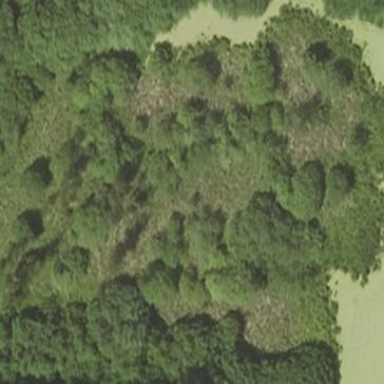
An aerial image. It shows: Swamp in wetland area.